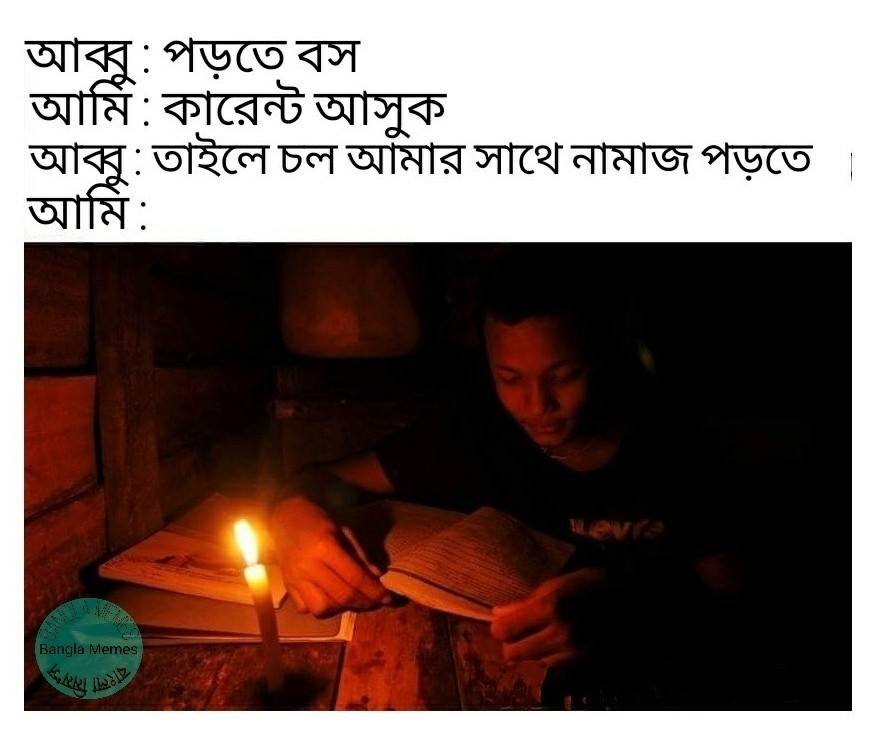
Caption: আব্বুঃ পড়তে বস     আমিঃ কারেন্ট আসুক      আব্বুঃ তাইলে চল আমার সাথে নামাজ পড়তে       আমিঃ
Label: non-hate